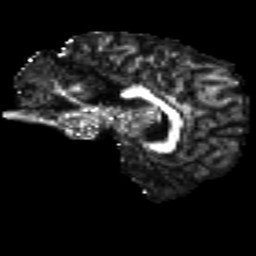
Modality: FA
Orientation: sagittal
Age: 23
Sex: female
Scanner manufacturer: siemens
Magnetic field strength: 3 T
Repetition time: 8.8 s
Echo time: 0.085 s